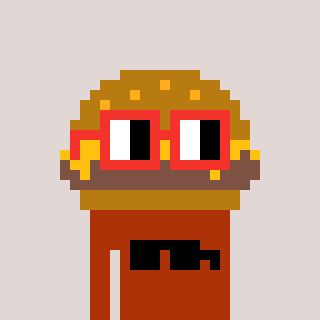
a pixel art character with square red glasses, a burger-shaped head and a hotbrown-colored body on a warm background